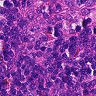
Metastatic tissue present: no